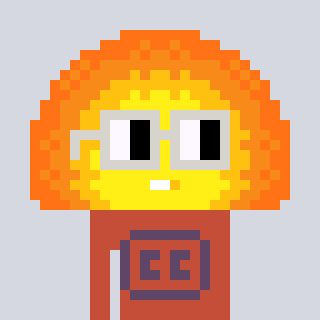
a pixel art character with square light gray glasses, a sunset-shaped head and a rust-colored body on a cool background